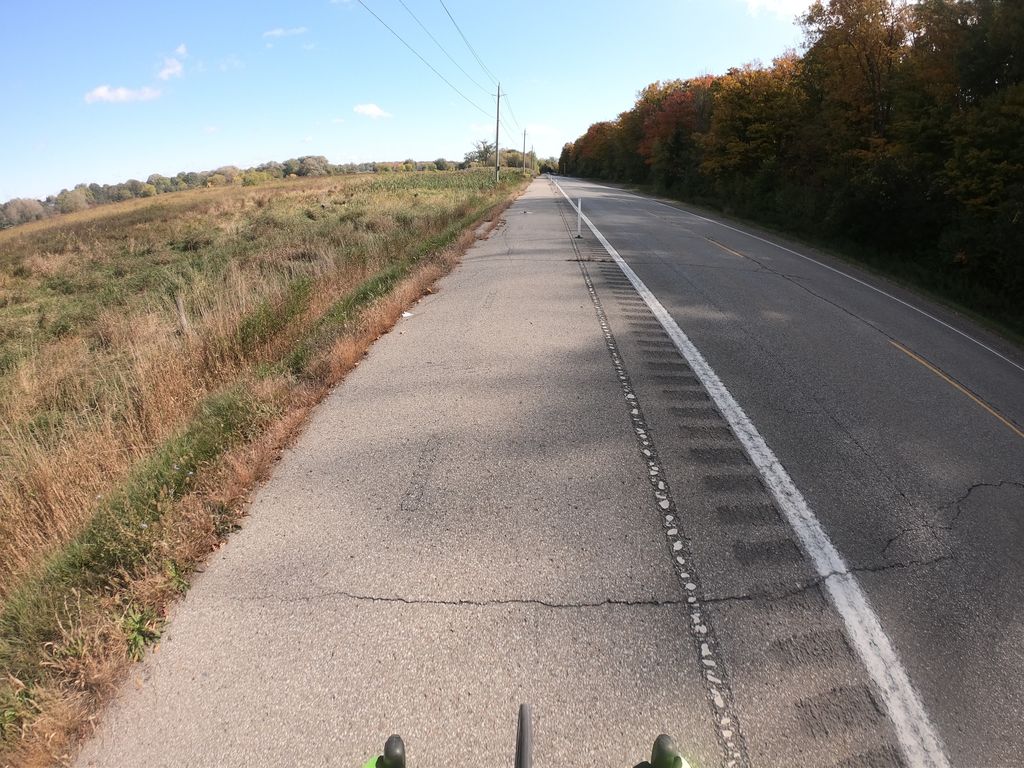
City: kitchener-waterloo